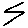
Label: zigzag